Question: I am opening the ckeditor with below content as default.
'''
<textarea id="editor1" name="editor1" rows="30" cols="120"><p>We can use&nbsp;<strong>prettify&nbsp;</strong>to auto-format the Computer programming code at web page.</p>
<p><strong>How to use?</strong></p>
<p>Just add below line;</p>
<p><code class="prettyprint"><span style="line-height: 1.6em;">&lt;script src=&quot;https://google-code-prettify.googlecode.com/svn/loader/run_prettify.js&quot;&gt;&lt;/script&gt;</span></code</p>
<p><span style="line-height: 1.6em;">Then, put the code line in below tab;</span></p>
<p><code class="prettyprint">&lt;code class=&quot;prettyprint&quot;&gt;...&lt;/code&gt;</code></p>
<p><span style="color: rgb(0, 0, 0); font-family: monospace; font-size: medium; line-height: normal;">or,</span></p>
<p>Download the complete code files&nbsp;from&nbsp;<a href="https://code.google.com/p/google-code-prettify/">https://code.google.com/p/google-code-prettify/</a>(even can learn more about prettify)&nbsp;&nbsp;to your server and change above script tag line like below;</p>
<p><code class="prettyprint">&lt;script src=&quot;path/to/directory/run_prettify.js&quot;&gt;&lt;/script&gt;</code><br />&nbsp;</p>
</textarea>
<script>CKEDITOR.replace( "editor1");</script>
'''
But, in output HTML tag codes are missing. Output is below(under lines);
---
We can use prettify to auto-format the Computer programming code at web page.
How to use?
Just add below line;
Then, put the code line in below tab;
...
or,
Download the complete code files from <URL> to your server and change above script tag line like below;
---
Expecting output:

Please help, where I am missing.
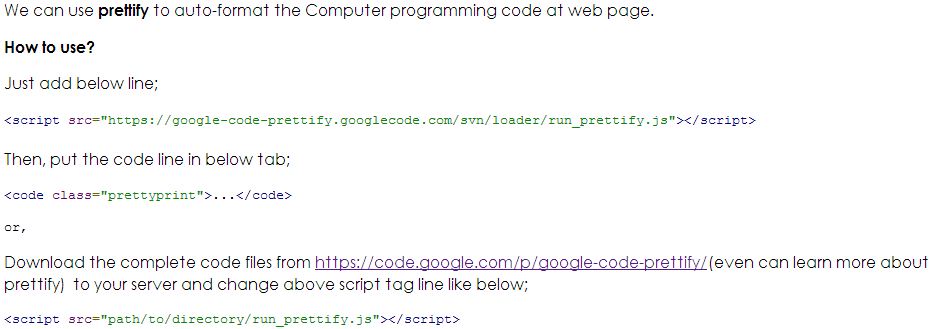
Answer: This looks like another similar problem in this question: <URL>
The workaround is to use setData to set the value. Below is a test I got working in 4.1 samples.
'''
<textarea id="editor1">
<p>foo</p>
</textarea>
<script>
var txt = '<p>We can use&nbsp;<strong>prettify&nbsp;</strong>to auto-format the Computer programming code at web page.</p><p><strong>How to use?</strong></p><p>Just add below line;</p><p><code class="prettyprint"><span style="line-height: 1.6em;">&lt;script src=&quot;https://google-code-prettify.googlecode.com/svn/loader/run_prettify.js&quot;&gt;&lt;/script&gt;</span></code</p><p><span style="line-height: 1.6em;">Then, put the code line in below tab;</span></p><p><code class="prettyprint">&lt;code class=&quot;prettyprint&quot;&gt;...&lt;/code&gt;</code></p><p><span style="color: rgb(0, 0, 0); font-family: monospace; font-size: medium; line-height: normal;">or,</span></p><p>Download the complete code files&nbsp;from&nbsp;<a href="https://code.google.com/p/google-code-prettify/">https://code.google.com/p/google-code-prettify/</a>(even can learn more about prettify)&nbsp;&nbsp;to your server and change above script tag line like below;</p><p><code class="prettyprint">&lt;script src=&quot;path/to/directory/run_prettify.js&quot;&gt;&lt;/script&gt;</code><br />&nbsp;</p>'
CKEDITOR.on('instanceReady', function(ev) {
ev.editor.setData(txt);
});
CKEDITOR.replace( 'editor1', { allowedContent: 'p' } );
</script>
'''